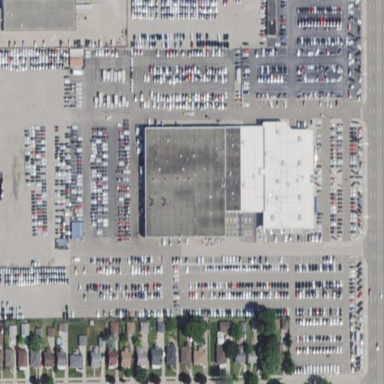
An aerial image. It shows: Building that houses car shop.